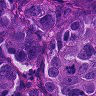
Metastatic tissue present: yes